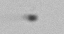
Label: nanoplankton_mix